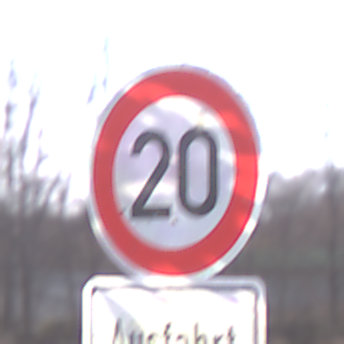
Verkehrszeichen: Geschwindigkeit20
Zusatzzeichen unten: HinweiseAufGefahrenDurchVerbaleAngabe5
Umgebung: Outdoor, Nature
Tageszeit: MorningAfternoon
Wetter: PartlyCloudy
Licht: Natural
Jahreszeit: NotSpecified
Kontrast: HighContrast